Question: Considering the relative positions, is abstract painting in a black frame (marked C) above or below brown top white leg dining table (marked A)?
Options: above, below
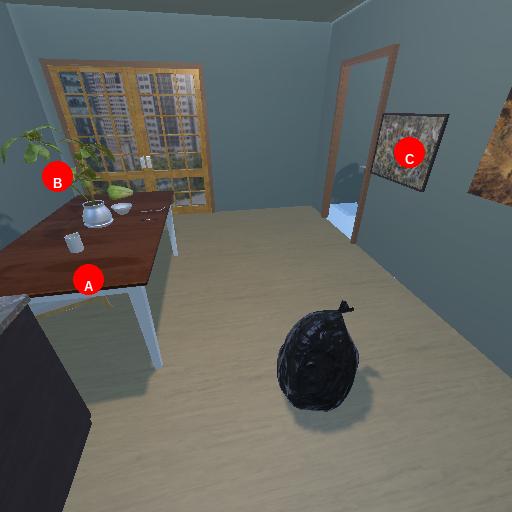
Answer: above